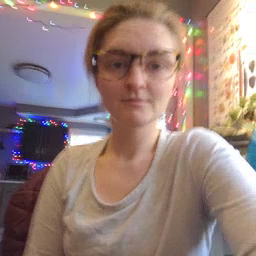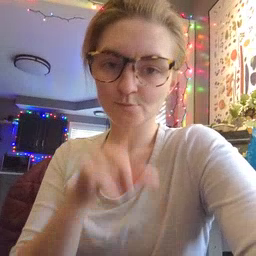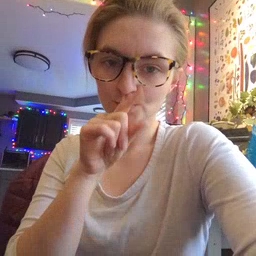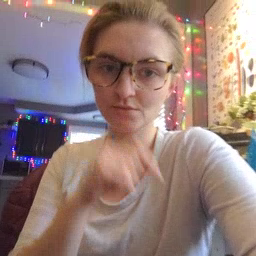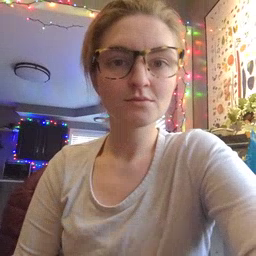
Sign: bird